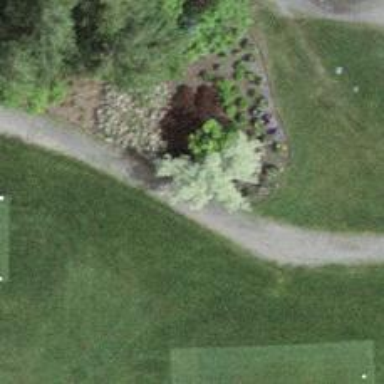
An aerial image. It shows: Designated golf cart path along well-maintained grade1 track.